Question: I am attempting to replicate what I see in 'PartyClickerSample' in a fresh project, and am having difficulty with the pod and using it from Swift to set up the unit tests.
Based on 'PartyClickerSample', AFAICT, what I am supposed to do is put a 'Podfile' like this in the 'iosTest/' directory (that contains a newly-created Xcode project):
'''
platform :ios, '9.0'
target 'iosTest' do
use_frameworks!
pod 'testdoppllib', :path => '../app/build'
end
'''
Then:
- In 'AppDelegate.swift', import 'testdoppllib' and call 'DopplRuntime.start()' from the 'application()' func- In 'ViewController.swift', import 'testdoppllib' and call 'runResource()' on... something that I can't quite figure out what it maps to
However, I can't even get to the latter bullet, as things start going sideways from the outset.
'pod install' seems to work as expected:
'''
Analyzing dependencies
Fetching podspec for 'testdoppllib' from '../app/build'
Downloading dependencies
Installing testdoppllib (0.1.0)
Generating Pods project
Integrating client project
[!] Please close any current Xcode sessions and use 'iosTest.xcworkspace' for this project from now on.
Sending stats
Pod installation complete! There is 1 dependency from the Podfile and 1 total pod installed.
'''
However, when I re-open the workspace:
- 'testdoppillib.framework''Pods_iosTest.framework'

- If I try 'import testdoppillib', I get a message saying that Xcode does not recognize that name- If I try 'import Pods_iosTest', Xcode seems to find it, but then it does not recognize 'DopplRuntime.start()'
So, what are the steps, in a Cocoapods-based Doppl setup, for starting the Doppl-created unit tests in Xcode?
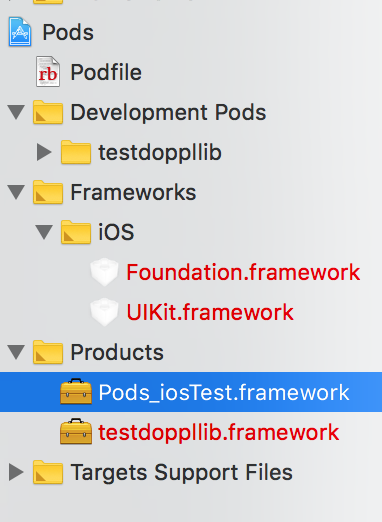
Answer: Running pod install with set up the testdoppllib framework, but doesn't actually build it. One of the frustrating parts of the cocoapods process is you'll need to run build in Xcode, which should first build testdoppllib, then your Swift code.
To summarize, testdoppllib shows up as red, but it's most likely OK and just needs to be built. Once it's build, your Swift code should see "import testdoppllib"
For runResource, that's a little more complicated.
The Doppl gradle plugin writes a file called dopplTests.txt to the build/j2objcSrcGenTest directory. That's a listing of all the test classes. You need to add that file to Xcode, then pass in that name to DopplJunitTestHelper.runResource.
There's probably a way to set that up with cocoapods, but we haven't done that yet.
<URL>